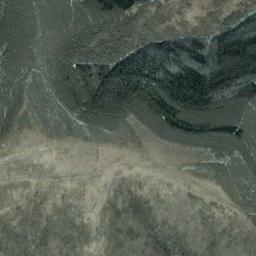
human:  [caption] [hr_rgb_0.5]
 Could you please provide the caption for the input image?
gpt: This mountain is completely covered by vegetation .

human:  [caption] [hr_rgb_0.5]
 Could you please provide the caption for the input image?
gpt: The mountains are winding and undulating .

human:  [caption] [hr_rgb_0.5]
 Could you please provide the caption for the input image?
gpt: The mountain has a rugged surface and its rocks are dark gray .

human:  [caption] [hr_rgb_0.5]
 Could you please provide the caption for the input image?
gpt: The mountain is consist of half of green plants and half of bare land .

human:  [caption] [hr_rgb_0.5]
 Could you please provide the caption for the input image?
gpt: There are green mosses on the mountain .